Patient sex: F
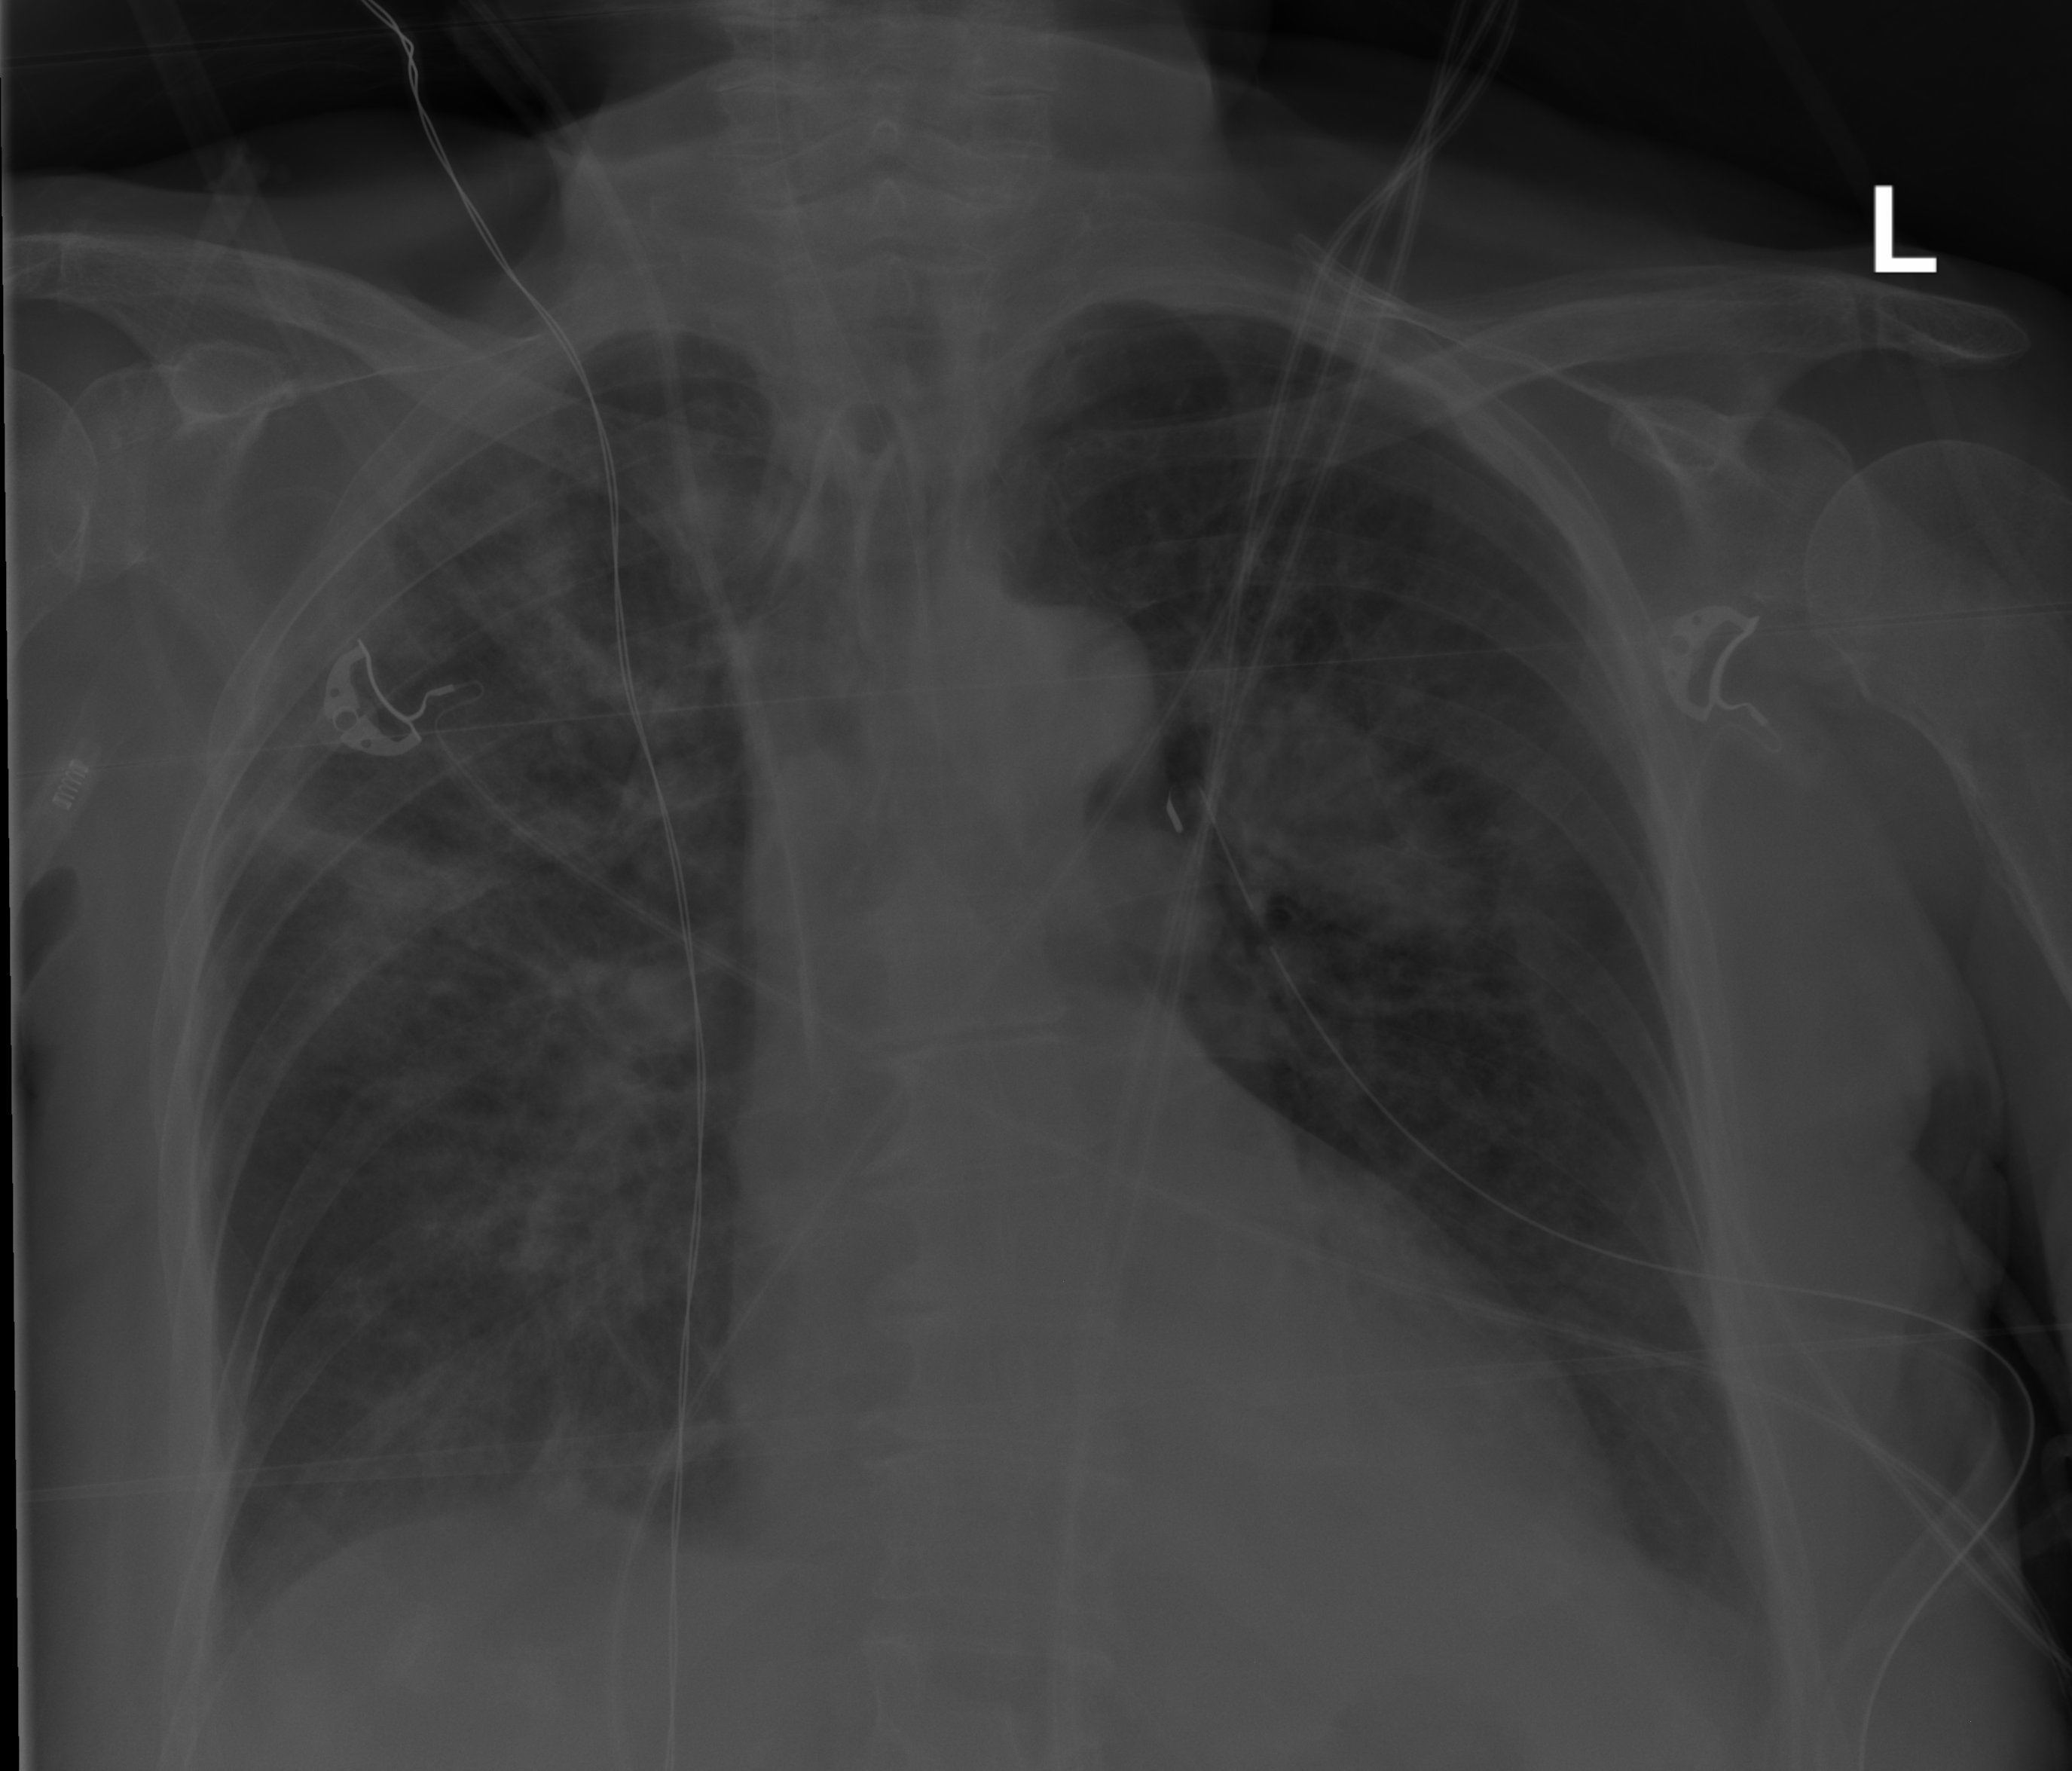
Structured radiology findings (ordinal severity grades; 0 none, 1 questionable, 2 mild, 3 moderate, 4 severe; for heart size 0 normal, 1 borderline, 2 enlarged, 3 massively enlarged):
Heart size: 2
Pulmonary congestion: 2
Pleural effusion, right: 2
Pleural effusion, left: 2
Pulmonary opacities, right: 2
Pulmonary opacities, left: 0
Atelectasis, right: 2
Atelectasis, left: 2